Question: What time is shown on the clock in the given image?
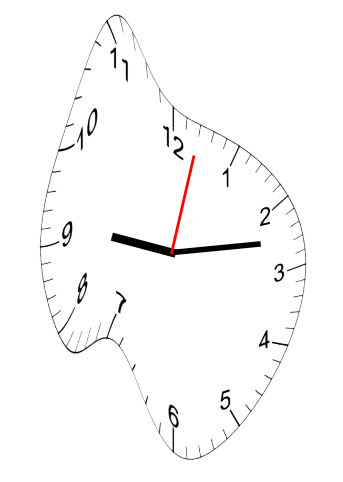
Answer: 09:13:02